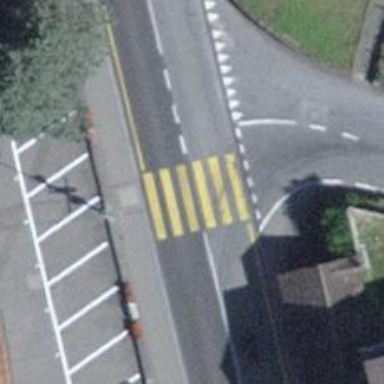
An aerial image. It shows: Marked zebra crossing on the road.